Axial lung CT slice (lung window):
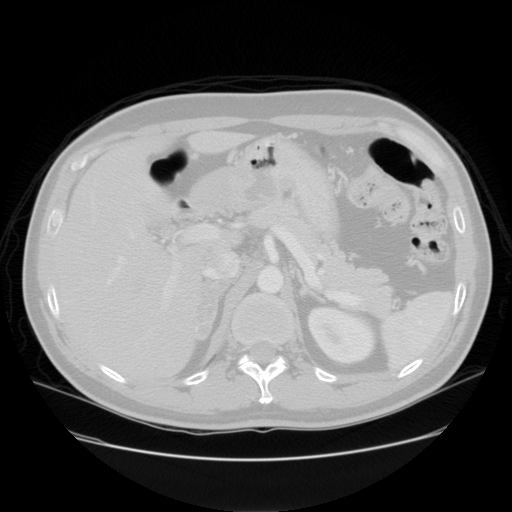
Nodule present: no